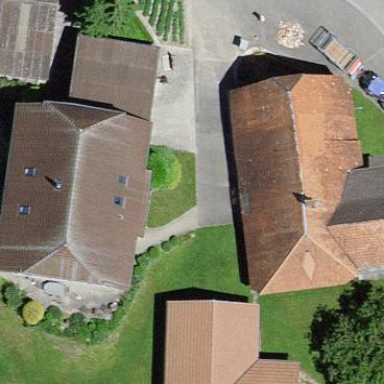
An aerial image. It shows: Farm building.